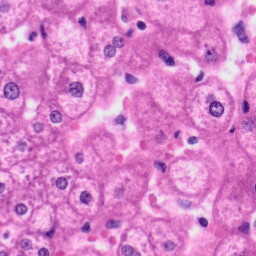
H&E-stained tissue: Liver